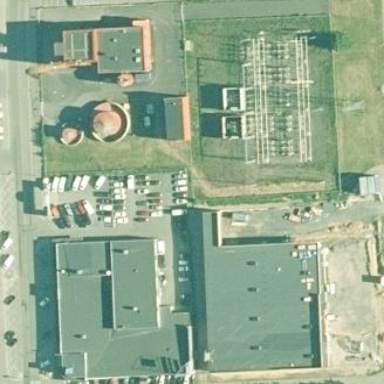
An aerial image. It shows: Power plant.